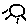
Label: sun